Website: bh-photo
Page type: address-validator
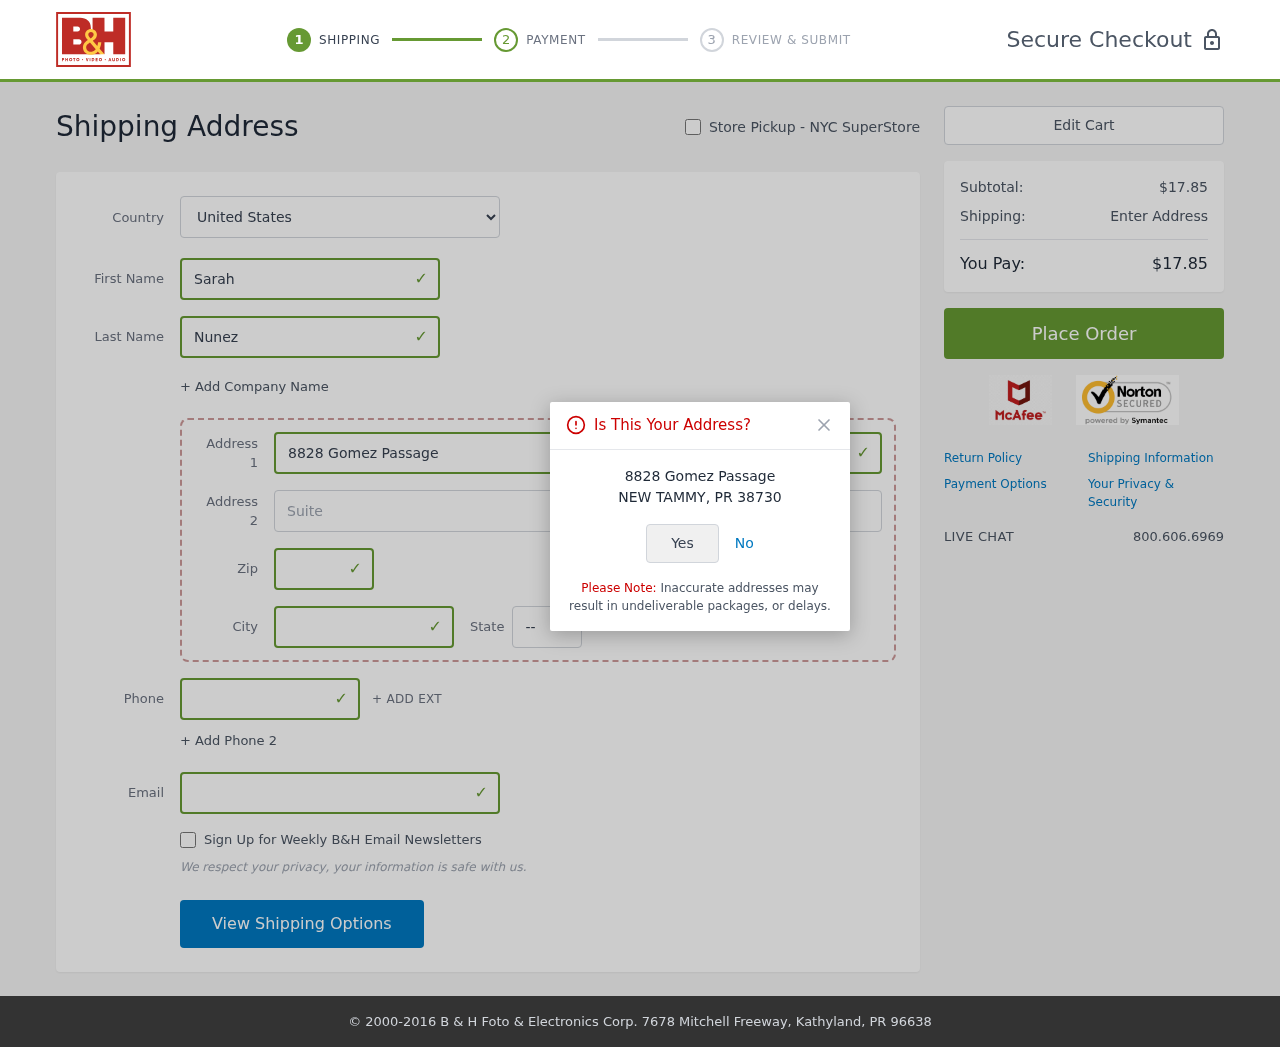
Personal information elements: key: PII_CITY
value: New Tammy
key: PII_COUNTRY
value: United States
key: PII_EMAIL
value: sarahnunez@yahoo.com
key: PII_FIRSTNAME
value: Sarah
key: PII_LASTNAME
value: Nunez
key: PII_PHONE
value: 6456625696
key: PII_POSTCODE
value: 38730
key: PII_STATE_ABBR
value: PR
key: PII_STREET
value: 8828 Gomez Passage
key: PII_STREET2
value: Suite 272
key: PII_CITY_CONFIRM
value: NEW TAMMY
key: PII_STATE
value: PR
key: PII_POSTCODE_FULL
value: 38730
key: PII_POSTCODE_NUMERIC
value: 38730
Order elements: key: ORDER_SUBTOTAL
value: $17.85
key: ORDER_TOTAL
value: $17.85